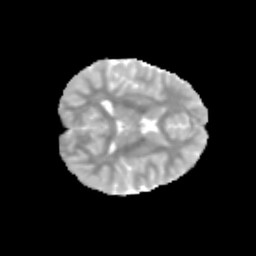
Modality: MD
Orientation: axial
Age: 11
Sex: female
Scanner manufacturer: siemens
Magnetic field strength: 3 T
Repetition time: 3.8 s
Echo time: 0.07 s